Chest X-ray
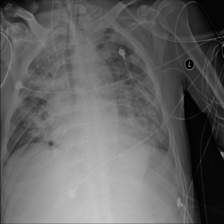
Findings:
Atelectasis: negative
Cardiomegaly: negative
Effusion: negative
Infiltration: positive
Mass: negative
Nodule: negative
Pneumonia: negative
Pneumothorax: negative
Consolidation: negative
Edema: negative
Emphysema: negative
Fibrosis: negative
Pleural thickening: negative
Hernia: negative